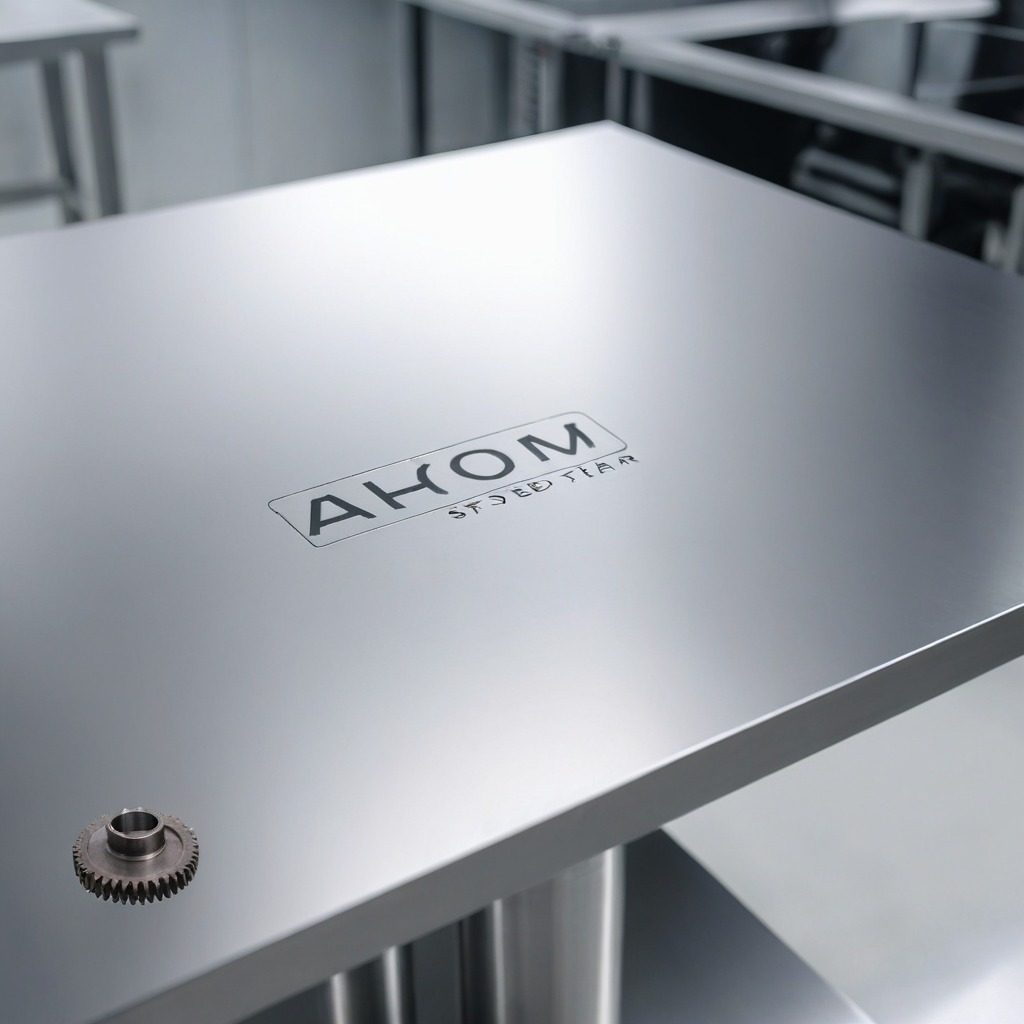
A steel gear with teeth is lying on the stainless steel table in a high-end prototyping lab.